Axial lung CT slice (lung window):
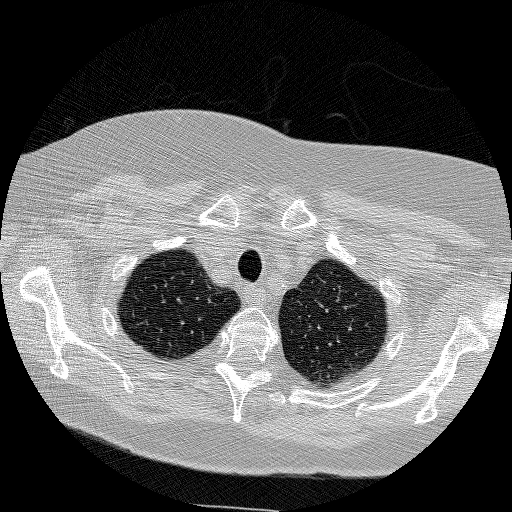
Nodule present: no